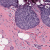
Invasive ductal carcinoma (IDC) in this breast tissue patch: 1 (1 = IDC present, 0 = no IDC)